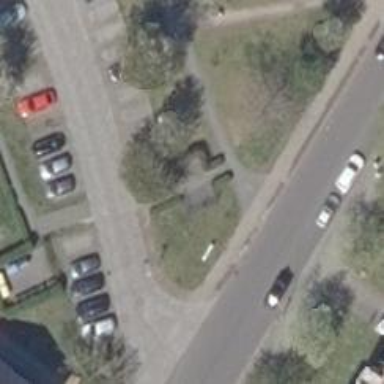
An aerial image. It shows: Footway along the road.